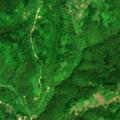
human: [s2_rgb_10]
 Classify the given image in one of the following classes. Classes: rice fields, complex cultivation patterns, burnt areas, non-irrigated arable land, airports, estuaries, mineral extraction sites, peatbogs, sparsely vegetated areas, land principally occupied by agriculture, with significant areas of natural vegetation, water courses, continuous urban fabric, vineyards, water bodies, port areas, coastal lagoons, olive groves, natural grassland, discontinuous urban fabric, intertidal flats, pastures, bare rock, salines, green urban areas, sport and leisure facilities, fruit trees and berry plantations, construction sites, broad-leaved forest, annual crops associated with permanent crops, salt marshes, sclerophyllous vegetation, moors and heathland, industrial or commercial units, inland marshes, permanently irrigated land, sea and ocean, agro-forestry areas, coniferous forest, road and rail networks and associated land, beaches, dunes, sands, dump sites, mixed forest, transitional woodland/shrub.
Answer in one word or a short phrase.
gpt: broad-leaved forest, transitional woodland/shrub